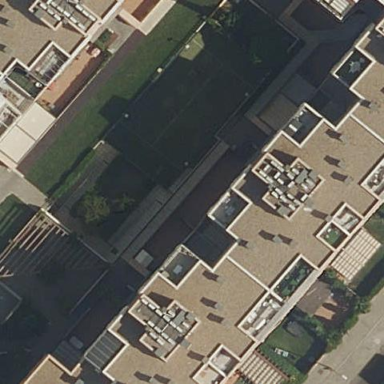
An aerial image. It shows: Image showing building with apartments.